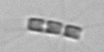
Label: Chaetoceros